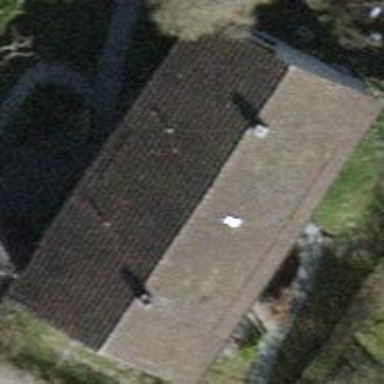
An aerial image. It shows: Building with tile roof.